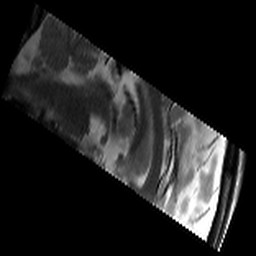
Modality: T2w
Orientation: sagittal
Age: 21
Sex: female
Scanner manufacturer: siemens
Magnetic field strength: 3 T
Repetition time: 8.02 s
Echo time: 0.08 s